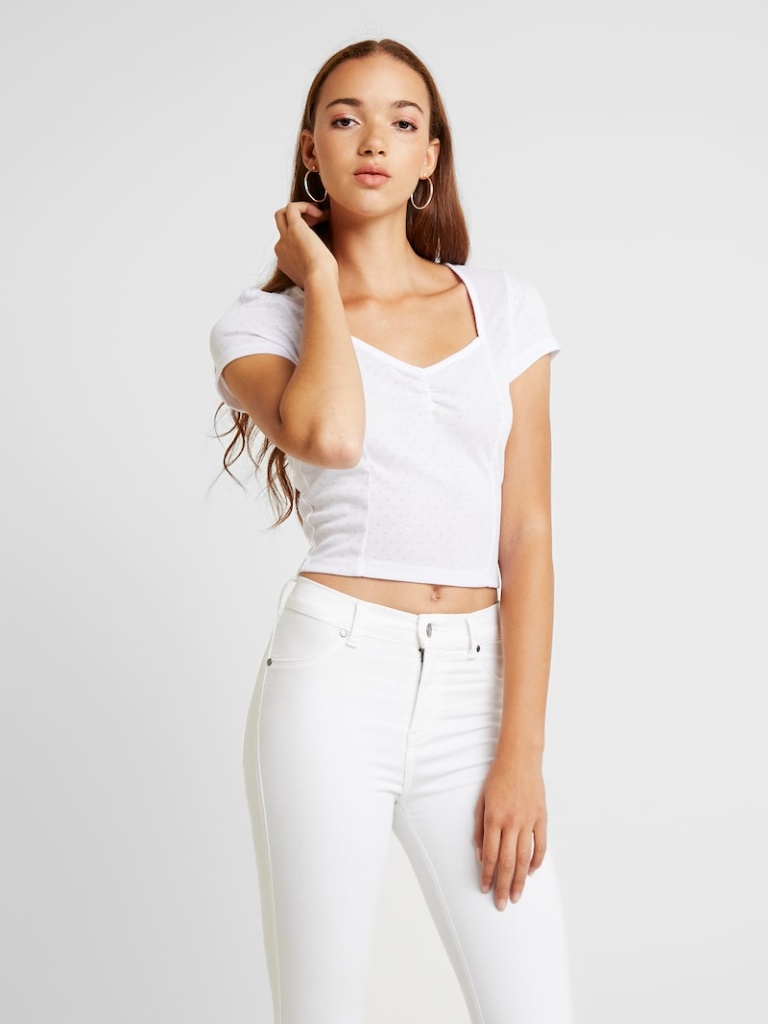
cotton tight short sleeve cropped length Untucked v-neck t-shirt